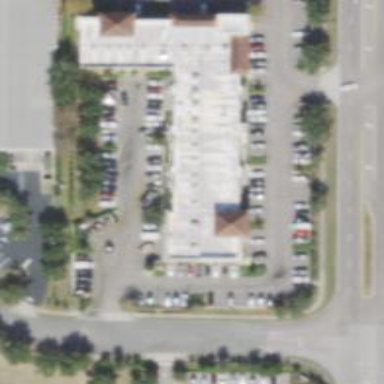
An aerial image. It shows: Car rental facility.